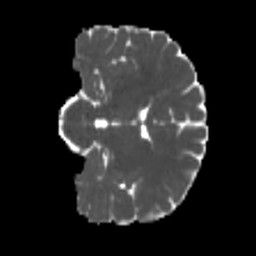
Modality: MD
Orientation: coronal
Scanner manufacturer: siemens
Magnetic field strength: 3 T
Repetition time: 4 s
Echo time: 0.0594 s